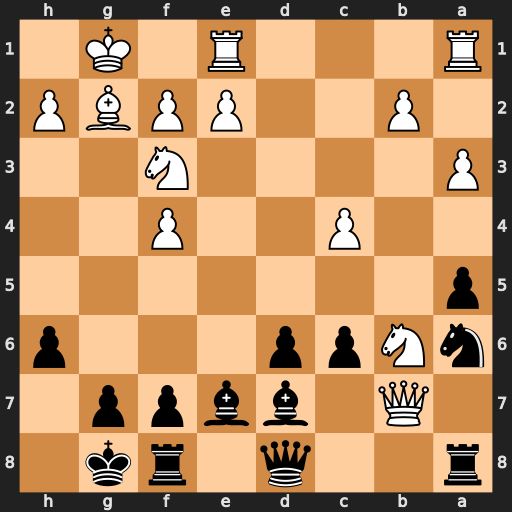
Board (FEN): r2q1rk1/1Q1bbpp1/nNpp3p/p7/2P2P2/P4N2/1P2PPBP/R3R1K1
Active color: b
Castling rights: -
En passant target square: -
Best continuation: Nc5 Nxd7 Nxb7